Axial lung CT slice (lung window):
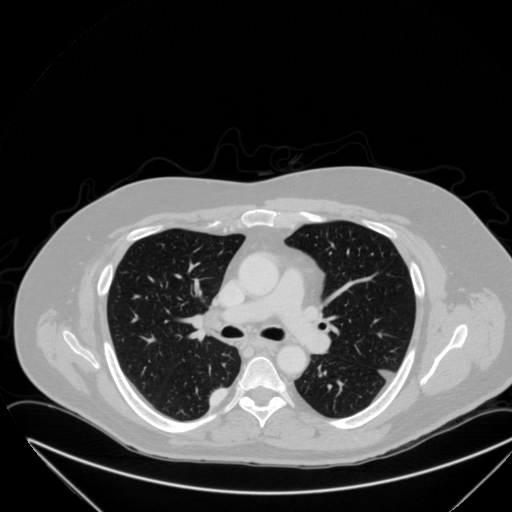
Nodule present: yes
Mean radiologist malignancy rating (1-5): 4